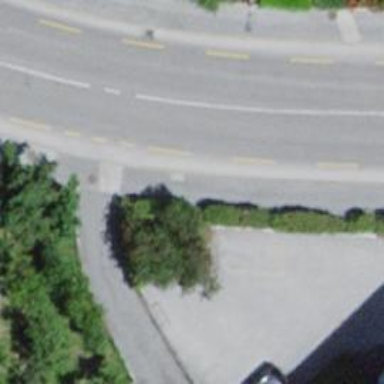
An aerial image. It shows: Asphalt sidewalk along the footway.